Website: walmart
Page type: gifting
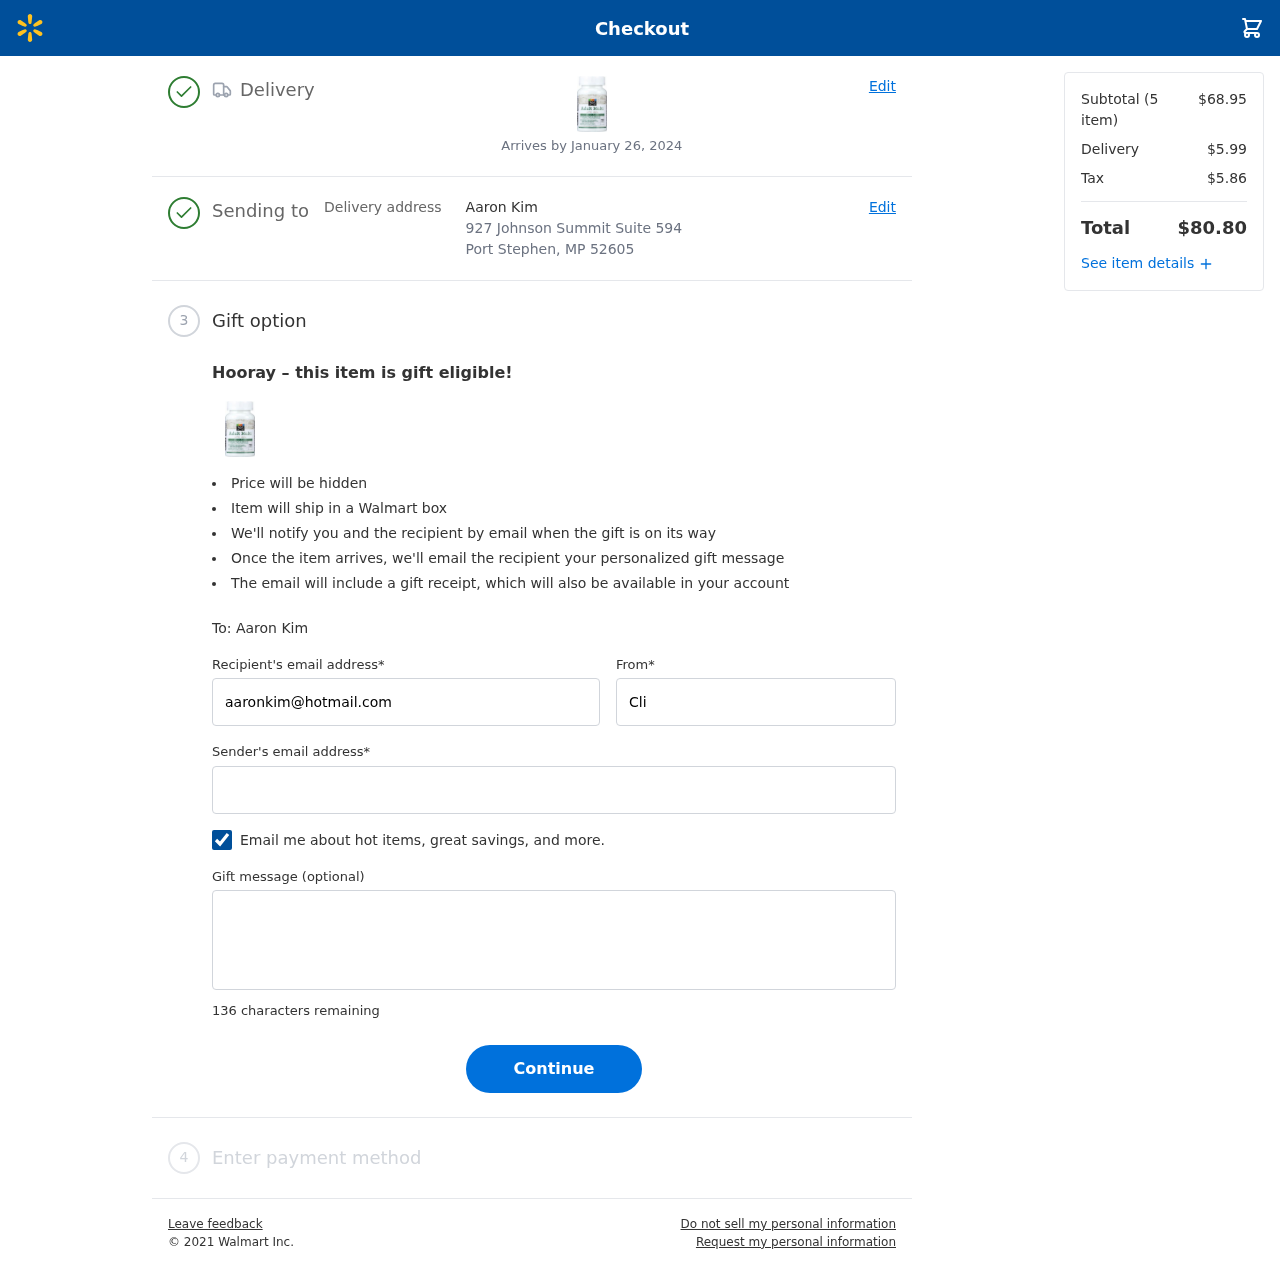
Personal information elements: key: PII_CITY_STATE_ZIP
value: Port Stephen, MP 52605
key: PII_EMAIL
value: cliffordterrell@gmail.com
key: PII_FIRSTNAME
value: Clifford
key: PII_GIFT_EMAIL
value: aaronkim@hotmail.com
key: PII_GIFT_FULLNAME
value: Aaron Kim
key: PII_GIFT_MESSAGE
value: Hey Aaron, I thought these might help keep you feeling your best everyday! Just a little something to say thanks for being such an amazing friend. Enjoy!
Clifford
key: PII_STREET
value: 927 Johnson Summit Suite 594
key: PII_GIFT_FIRSTNAME
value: Aaron
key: PII_GIFT_LASTNAME
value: Kim
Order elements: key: ORDER_DELIVERY_DATE
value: Arrives by January 26, 2024
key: ORDER_NUM_ITEMS
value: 5
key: ORDER_SUBTOTAL
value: $68.95
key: ORDER_SHIPPING_COST
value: $5.99
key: ORDER_TAX
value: $5.86
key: ORDER_TOTAL
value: $80.80